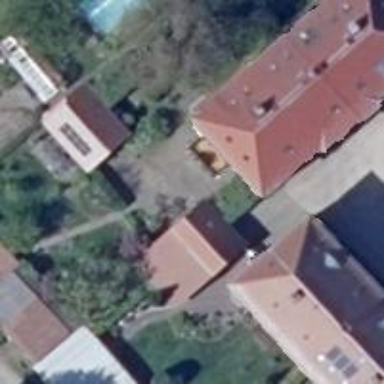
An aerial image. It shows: Terrace building.